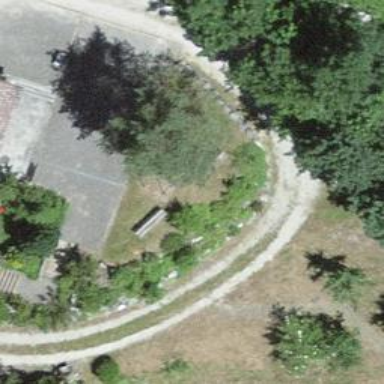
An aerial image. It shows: Bench for seating.